Frequency: 80000
Velocity: 0,248
Power: 4,4
Pulse duration: 0,0000001
Pass count: 1
Magnification: 10
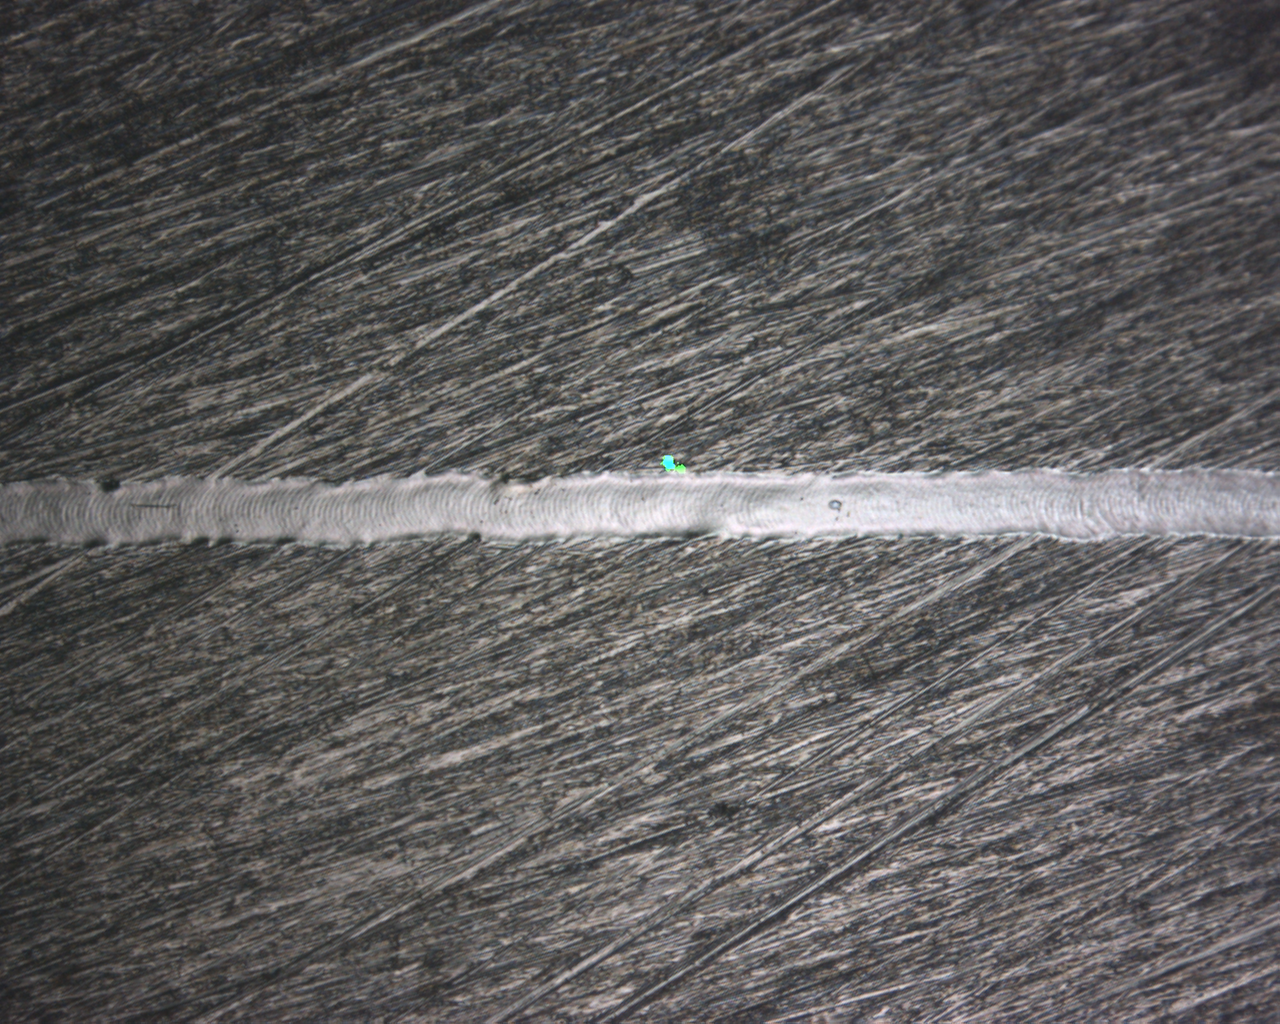
Measured width: 160.188
Other width: 5.572